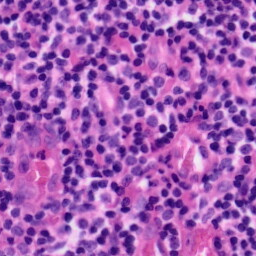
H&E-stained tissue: Tonsil